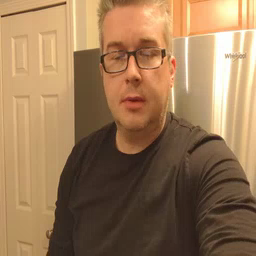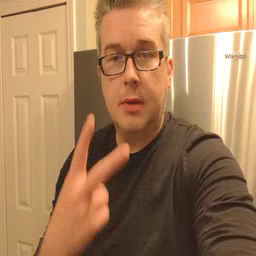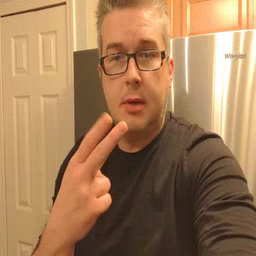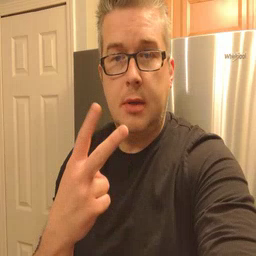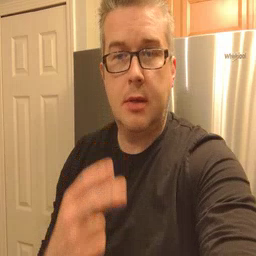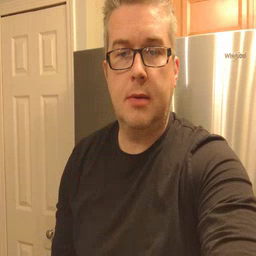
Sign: scissors